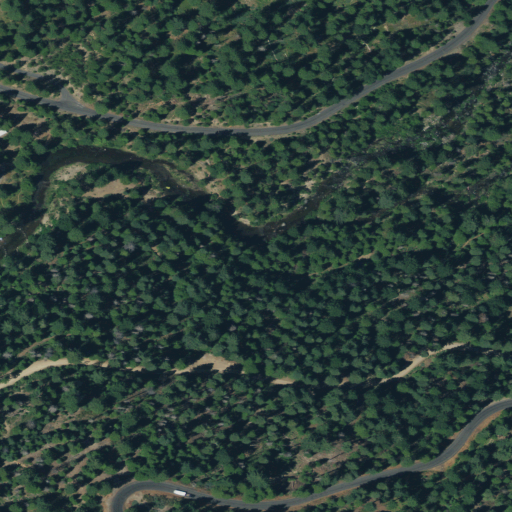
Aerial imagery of plain(s) in California named Fraser Flat containing evergreen forest and open development